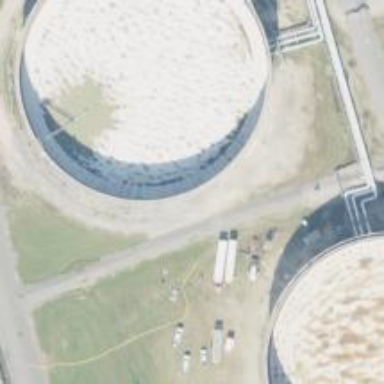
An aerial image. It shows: Storage tank created as man-made structure.